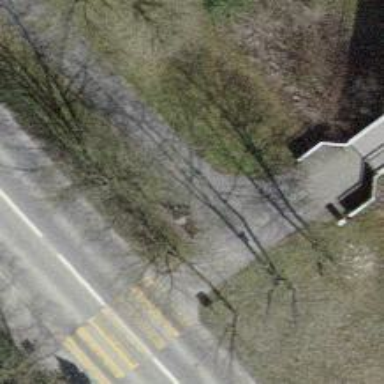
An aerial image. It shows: Bench for seating.